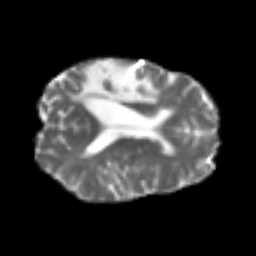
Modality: T2w
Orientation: axial
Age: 44
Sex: female
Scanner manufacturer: siemens
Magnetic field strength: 3 T
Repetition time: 4.999 s
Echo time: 0.07946 s